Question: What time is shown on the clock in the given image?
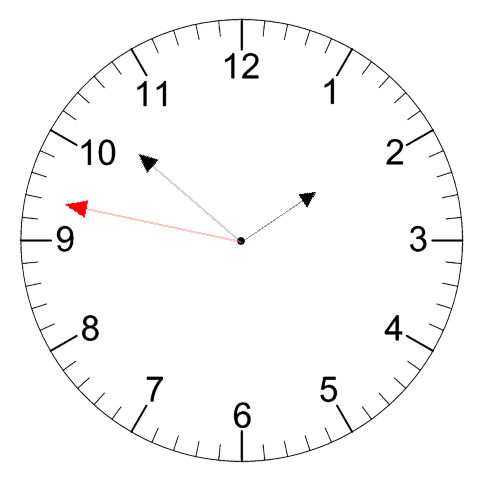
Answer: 01:51:47